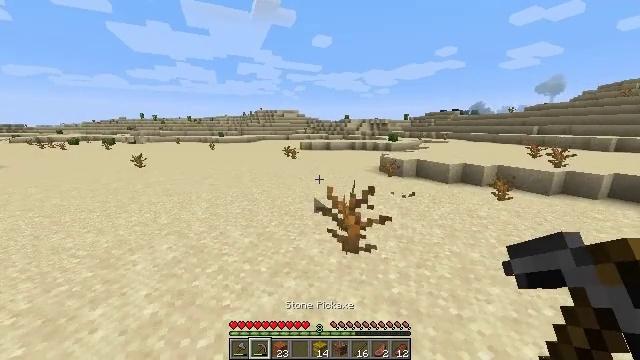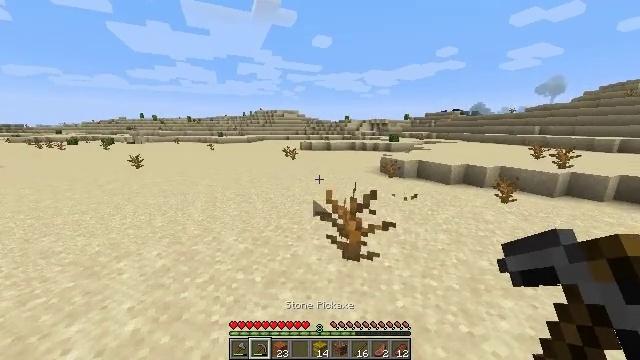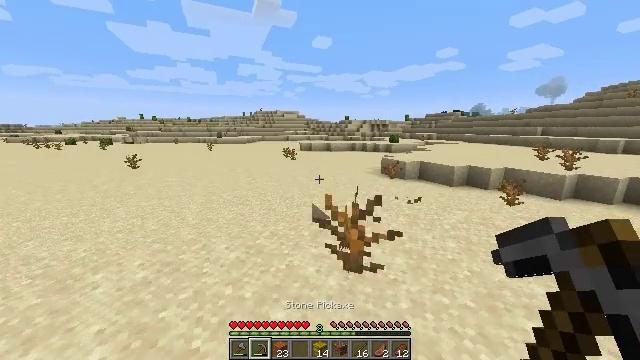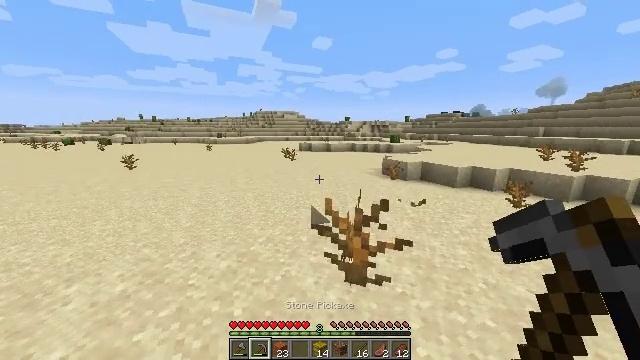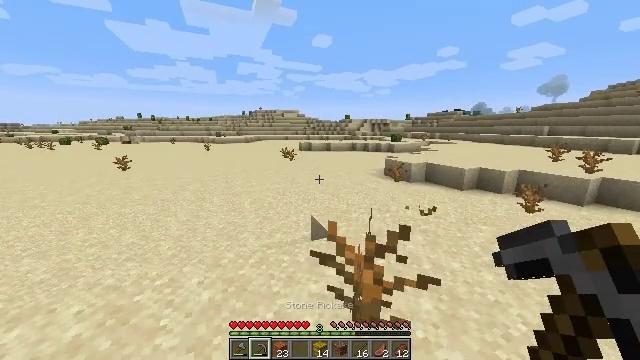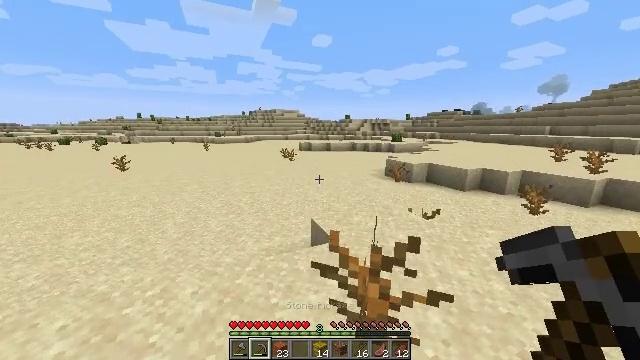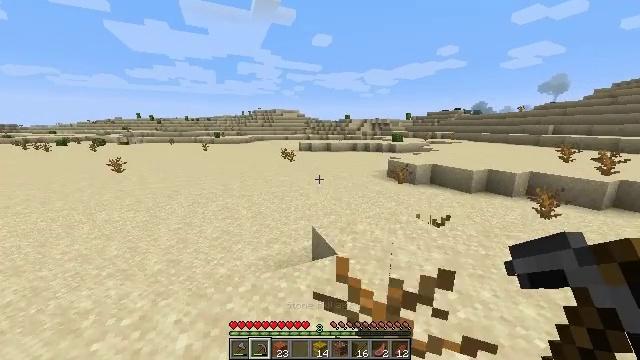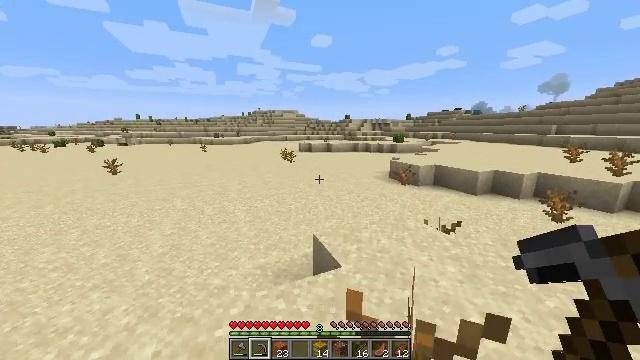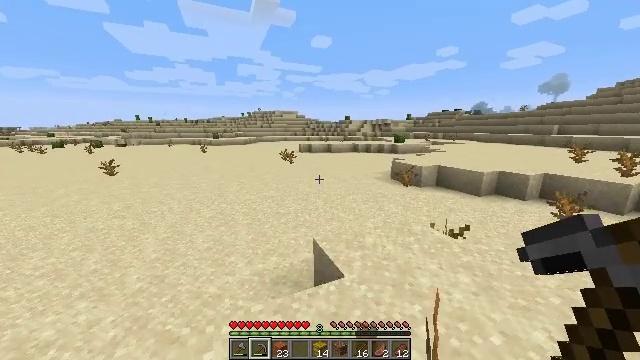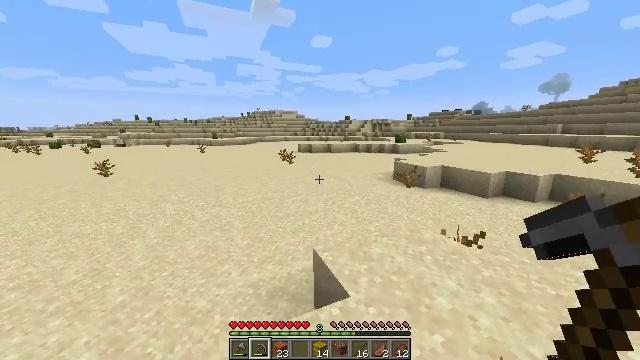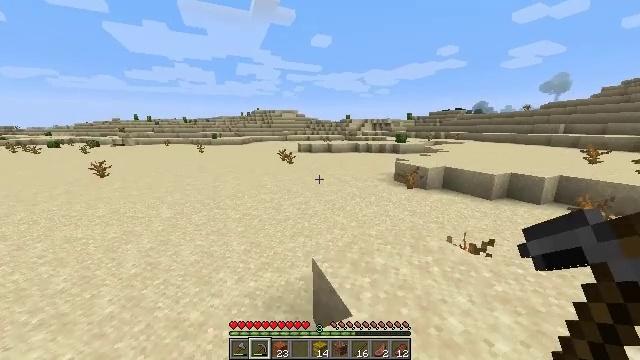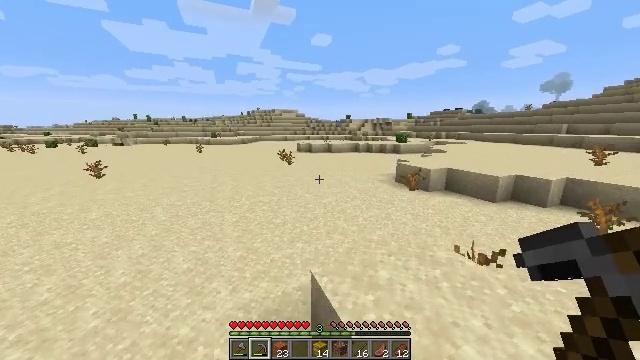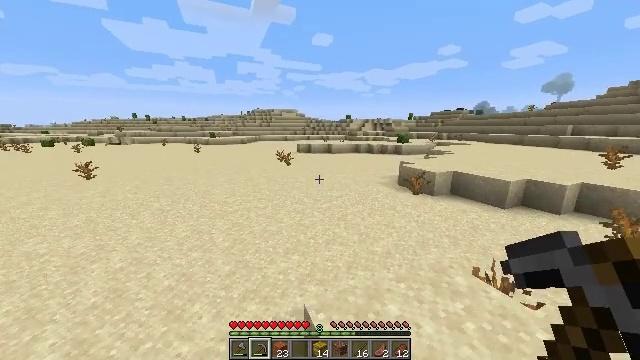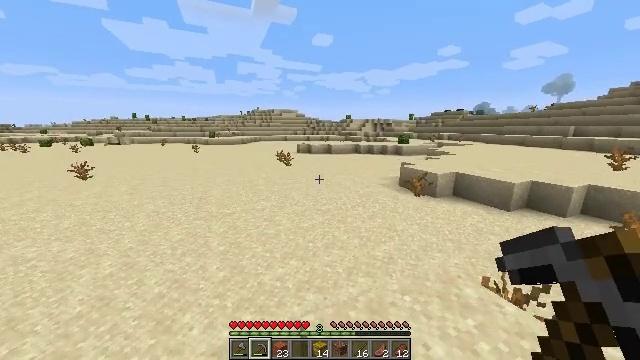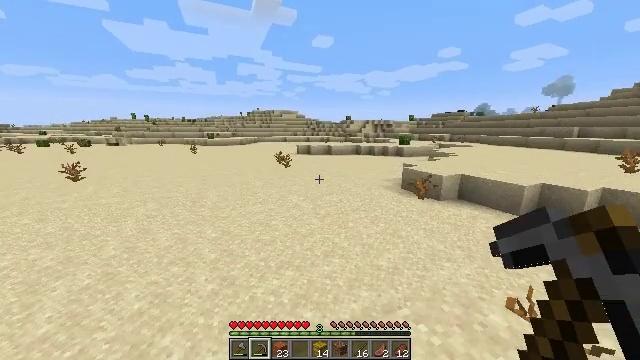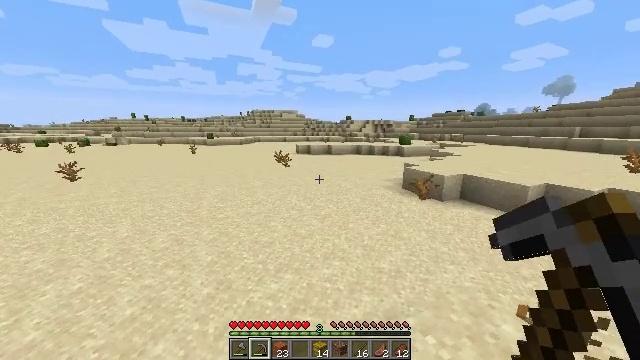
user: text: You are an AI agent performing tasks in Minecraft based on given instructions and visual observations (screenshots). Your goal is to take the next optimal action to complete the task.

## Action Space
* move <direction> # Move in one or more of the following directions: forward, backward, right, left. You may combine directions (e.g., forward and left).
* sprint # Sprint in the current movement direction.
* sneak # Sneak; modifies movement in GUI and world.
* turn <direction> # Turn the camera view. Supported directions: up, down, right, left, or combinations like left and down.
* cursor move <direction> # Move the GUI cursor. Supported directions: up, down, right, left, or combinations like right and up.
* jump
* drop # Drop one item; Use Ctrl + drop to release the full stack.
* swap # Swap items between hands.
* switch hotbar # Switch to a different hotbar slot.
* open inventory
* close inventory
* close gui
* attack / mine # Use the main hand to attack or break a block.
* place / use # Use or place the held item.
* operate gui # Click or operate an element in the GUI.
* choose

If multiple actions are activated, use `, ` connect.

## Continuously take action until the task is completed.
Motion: motion action
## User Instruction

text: Harvest the dead bush.
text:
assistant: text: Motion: move forward
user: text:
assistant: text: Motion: move forward
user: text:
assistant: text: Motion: move forward
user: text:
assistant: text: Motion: move forward
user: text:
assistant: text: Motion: move forward
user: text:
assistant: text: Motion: move forward
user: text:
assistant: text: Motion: move forward
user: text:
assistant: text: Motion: move forward
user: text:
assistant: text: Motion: move forward
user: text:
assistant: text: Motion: move forward
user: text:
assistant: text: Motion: move forward
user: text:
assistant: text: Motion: move forward
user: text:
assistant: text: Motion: move forward
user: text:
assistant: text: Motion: move forward
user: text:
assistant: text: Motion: move forward
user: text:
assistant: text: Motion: move forward
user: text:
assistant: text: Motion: move forward, turn left
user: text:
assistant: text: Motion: move forward, turn left and up
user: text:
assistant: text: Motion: move forward, turn left and up
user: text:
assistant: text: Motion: move forward, turn left and up
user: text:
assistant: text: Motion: move forward, turn left and up
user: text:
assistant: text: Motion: move forward
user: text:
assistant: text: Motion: move forward
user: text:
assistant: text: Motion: move forward
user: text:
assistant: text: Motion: move forward
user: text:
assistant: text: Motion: move forward
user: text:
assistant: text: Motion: move forward
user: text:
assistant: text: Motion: move forward
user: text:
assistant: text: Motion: move forward
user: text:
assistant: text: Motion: move forward